Question: I am trying to plot mathematical functions and use the CoreGraphics framework. I am calculating a path by manually calculating the y-coordinate of a user defined mathematical function.
To draw the function I have included a simplified version of the code:
'''
CGContextBeginPath(context);
CGContextMoveToPoint(context, coordinateSystemOriginX, coordinateSystemOriginY);
//Add all points
CGContextAddLineToPoint(context, newPoint.x,newPoint.y);
CGContextSetLineWidth(context, 2);
CGContextSetStrokeColorWithColor(context, [[UIColor redColor] CGColor]);
CGContextStrokePath(context); //Connect them
'''
This is working fine but sadly the user might input a discontinous function like
'''
y = 10/x //undefined value for x=0
'''
but the graph is drawn at x=0 and the points are connected.
See the image:

I know there IS a solution as there are many plotting websites that draw the graph correctly.
A tip or any type of help would be greatly appreciated. Your are also free to include some magic piece of code ;) Thanks!
'''
NSArray*undefinedPoints = [self someMagicFunction:(id)mathematicalExpression];
//returns 0 for mathematicalExpression = 10/x and 1 for 10/(x-1)
'''
BTW I am using the ANExpressionParser class to parse the user input. (<URL>
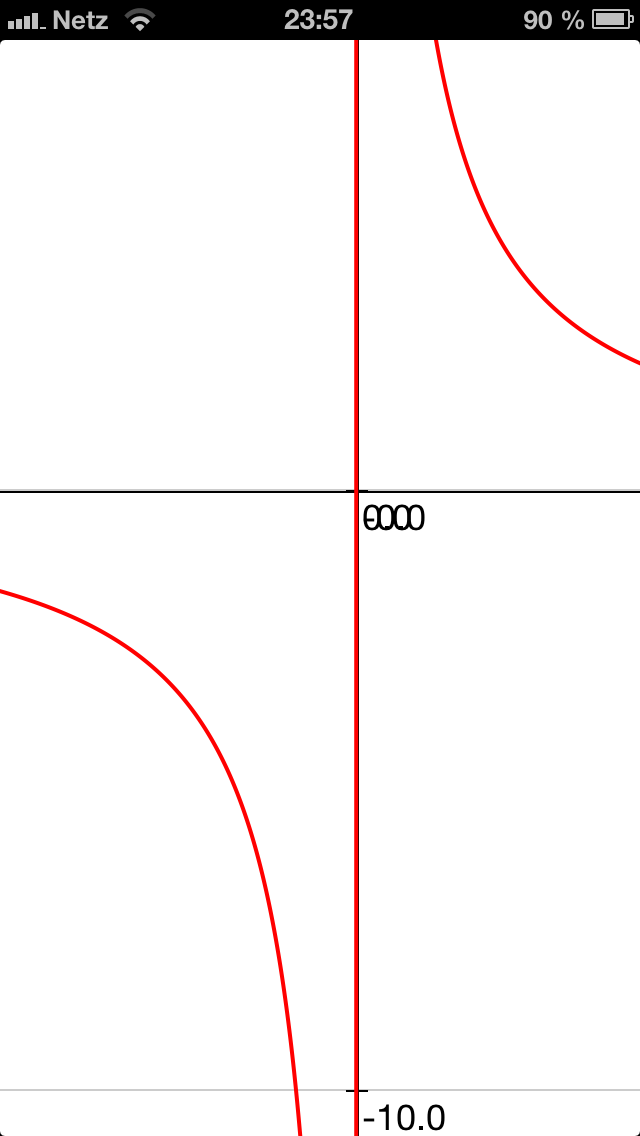
Answer: I assume you are advancing your 'x' value at a fixed delta, possibly dependent on the resolution and zoom level.
If you are lucky enough to actually divide by zero you'll produce '+Inf' or '-Inf' and can check for that, and skip over that value when building your curve (splitting your curve into multiple parts), which solves your problem in that case.
More generally and more often, you won't actually divide by zero but instead will divide by a very small number, producing a result which is a very large number. You should be able to compare that value with the bounds of your viewport. If this value is outside the bounds of your viewport, you can decide to end that curve, and once a new value appears (for a new value of x) that is once again within your viewport you can begin a new curve, thus solving your problem in that case as well.
If you are advancing your x value per-pixel then the above should be a solution.
If you are advancing your x value more coarsely than per-pixel, then you will also have to deal with clipping the line segment, and with avoiding false positives with respect to detecting discontinuity.
---
Also check to see if your particular library can produce for you a list of analytically determined discontinuities. With such a list ahead of time, you can split your curve into sections separated by those discontinuities.
---
See also <URL>.